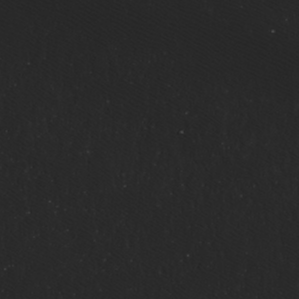
Label: non_frost